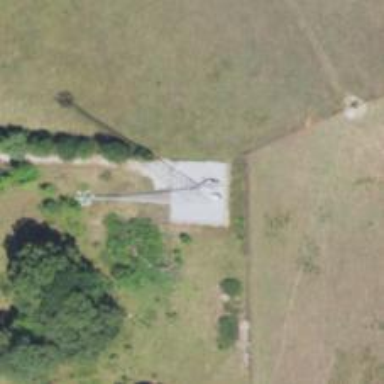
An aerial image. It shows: Man-made mast used for communication purposes.